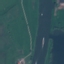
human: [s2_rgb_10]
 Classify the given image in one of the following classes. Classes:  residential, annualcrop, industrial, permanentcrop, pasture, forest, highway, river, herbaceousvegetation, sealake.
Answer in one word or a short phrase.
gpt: River